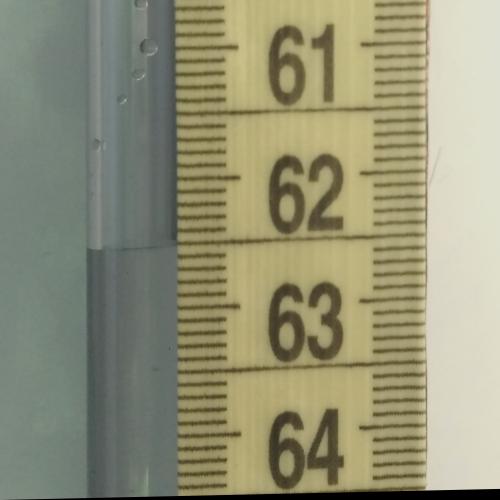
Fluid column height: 62.5 cm